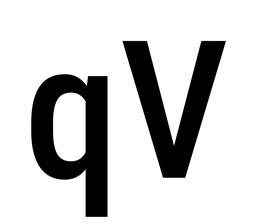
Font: Roboto_Condensed_Medium